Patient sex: M
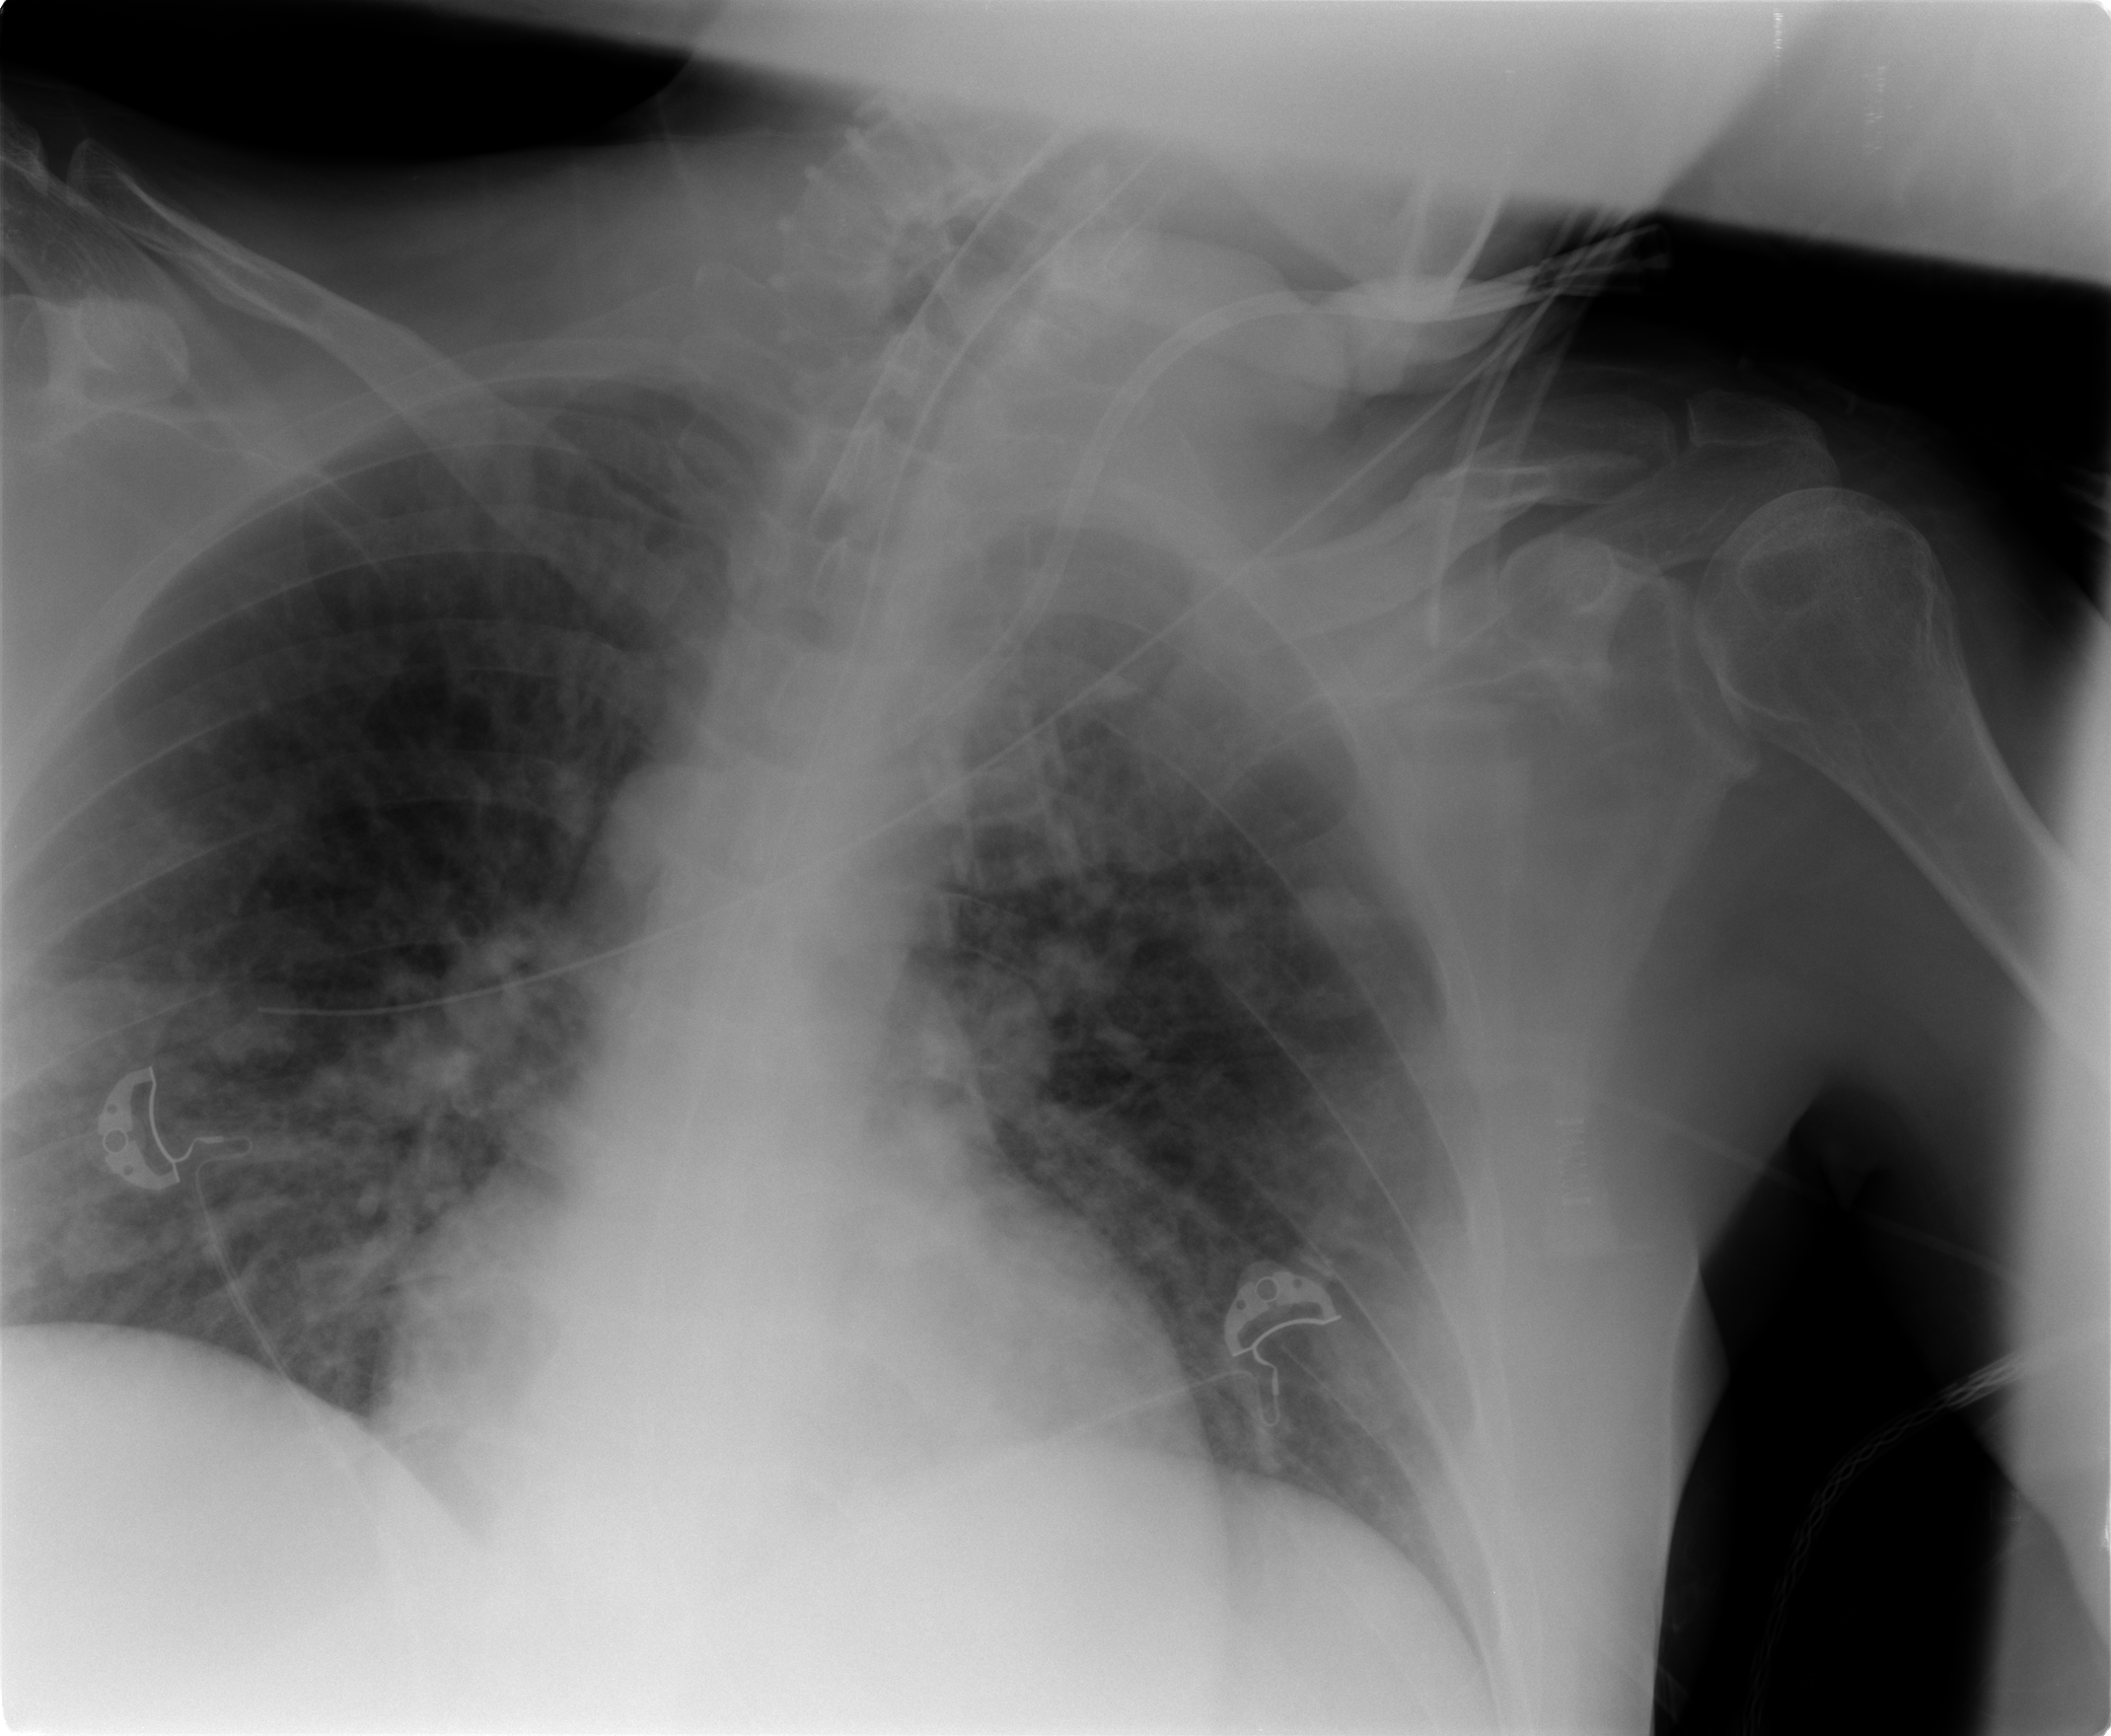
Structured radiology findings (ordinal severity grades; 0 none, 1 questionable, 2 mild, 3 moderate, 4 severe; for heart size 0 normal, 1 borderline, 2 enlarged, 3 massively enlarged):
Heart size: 0
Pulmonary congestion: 1
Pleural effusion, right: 0
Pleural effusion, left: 0
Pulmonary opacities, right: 2
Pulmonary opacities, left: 1
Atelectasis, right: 2
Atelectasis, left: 2